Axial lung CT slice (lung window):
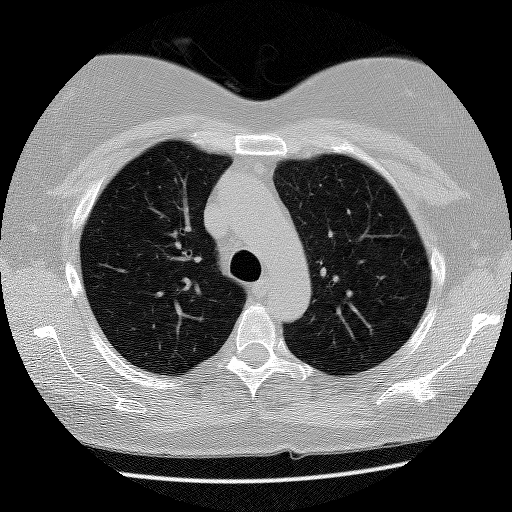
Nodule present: no